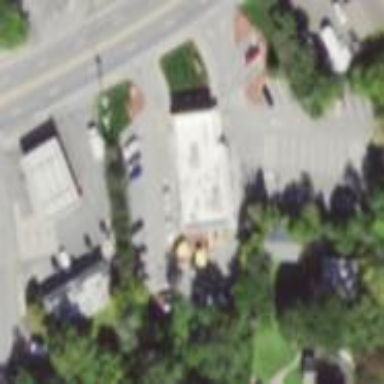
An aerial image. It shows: Retail area.